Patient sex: M
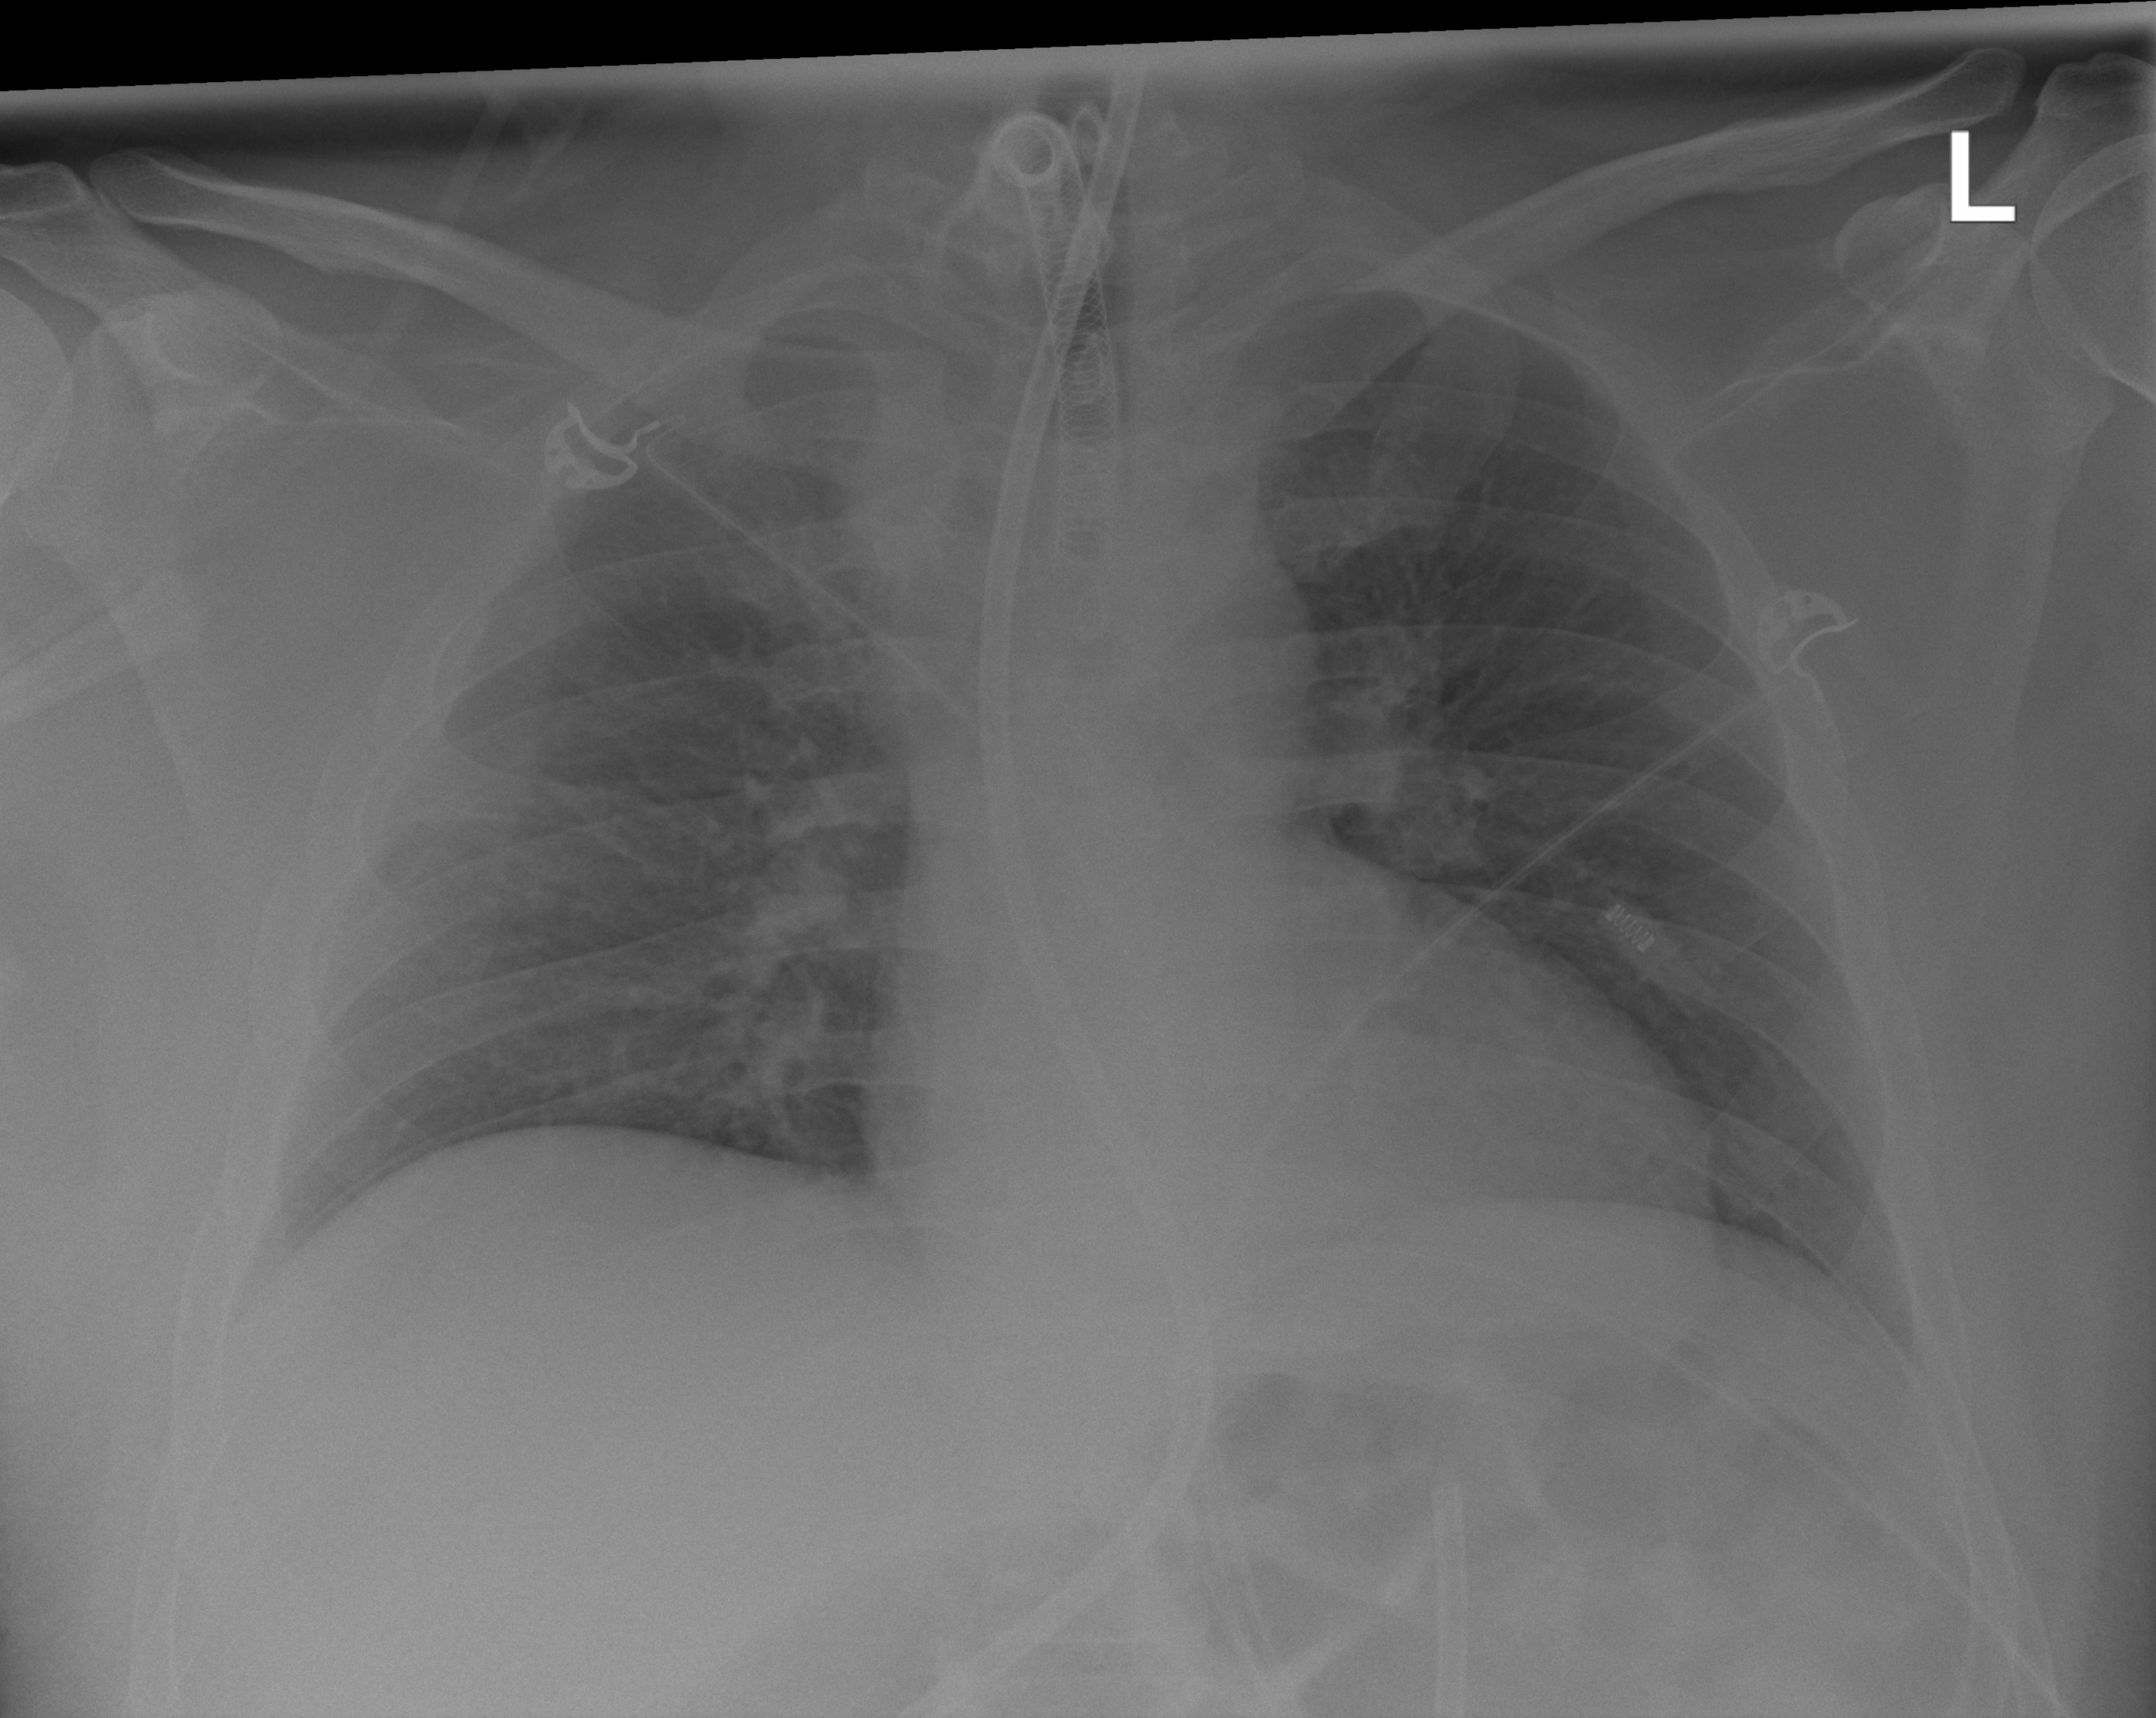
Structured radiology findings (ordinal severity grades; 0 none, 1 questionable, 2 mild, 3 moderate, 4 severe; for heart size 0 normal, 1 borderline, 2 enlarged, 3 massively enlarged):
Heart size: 2
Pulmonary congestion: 0
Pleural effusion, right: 0
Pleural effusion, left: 0
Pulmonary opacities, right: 0
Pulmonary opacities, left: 0
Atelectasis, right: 2
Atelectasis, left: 0